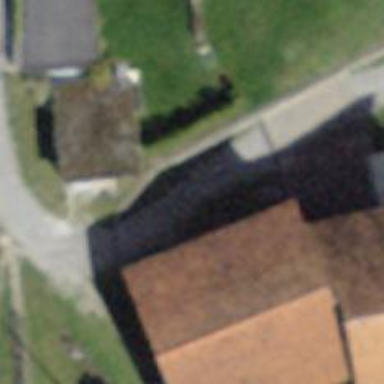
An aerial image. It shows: Paved steps.